Question: I have a webpage that I recently changed that works great on all browsers except for IE7. On IE7 I see the following:
> SCRIPT1014: Invalid character blah.html, line 1 character 1

I've reviewed the code several times and nothing sticks out. I know its a javascript error, but I can't pinpoint where.
The frustrating part is not knowing where to look (line 1 character 1) and the error being vague.
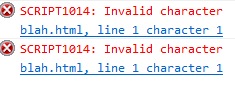
Answer: ## Error in a Nutshell
The problem was a javascript error inside a string in a call to 'window.setTimeout'.
## More Detail
The string in 'window.setTimeout([string], [int])' is executed as an eval, so it caused a javascript error during execution, which for me happened to be during the window onload event.
Because I used a '#' instead of a '$' to start a jquery command. The javascript compiler didn't know what to do with '#' so it threw an error.
Since the string in the 'window.setTimeout' is executed as an eval, the error was reported on line 1 character 1 - which finally makes sense!
Here is a sample page I created demonstrating the issue:
'''
<!DOCTYPE html PUBLIC "-//W3C//DTD XHTML 1.0 Transitional//EN" "http://www.w3.org/TR/xhtml1/DTD/xhtml1-transitional.dtd">
<html xmlns="http://www.w3.org/1999/xhtml">
<head>
<title>Test Page</title>
<script src="http://code.jquery.com/jquery-1.9.0.min.js"></script>
</head>
<body>
<h1>Test Page</h1>
<script type="text/javascript">
$(document).ready(function(){
window.setTimeout("#('#sdfl');", 1000);
});
</script>
</body>
</html>
'''
## Resolution
I accidentally used a '#' instead of a '$' for a jquery command in the eval string. This is actually legacy code, so I refactored it to call a specific function rather than invoke an eval on a string () so it now looks more like:
'''
window.setTimeout(function(){
$('#sdfl');
}, 1000);
'''
Note that with this change that finding the original error would've been much easier as it would've given a specific line and character number relative to the page rather than the eval string.